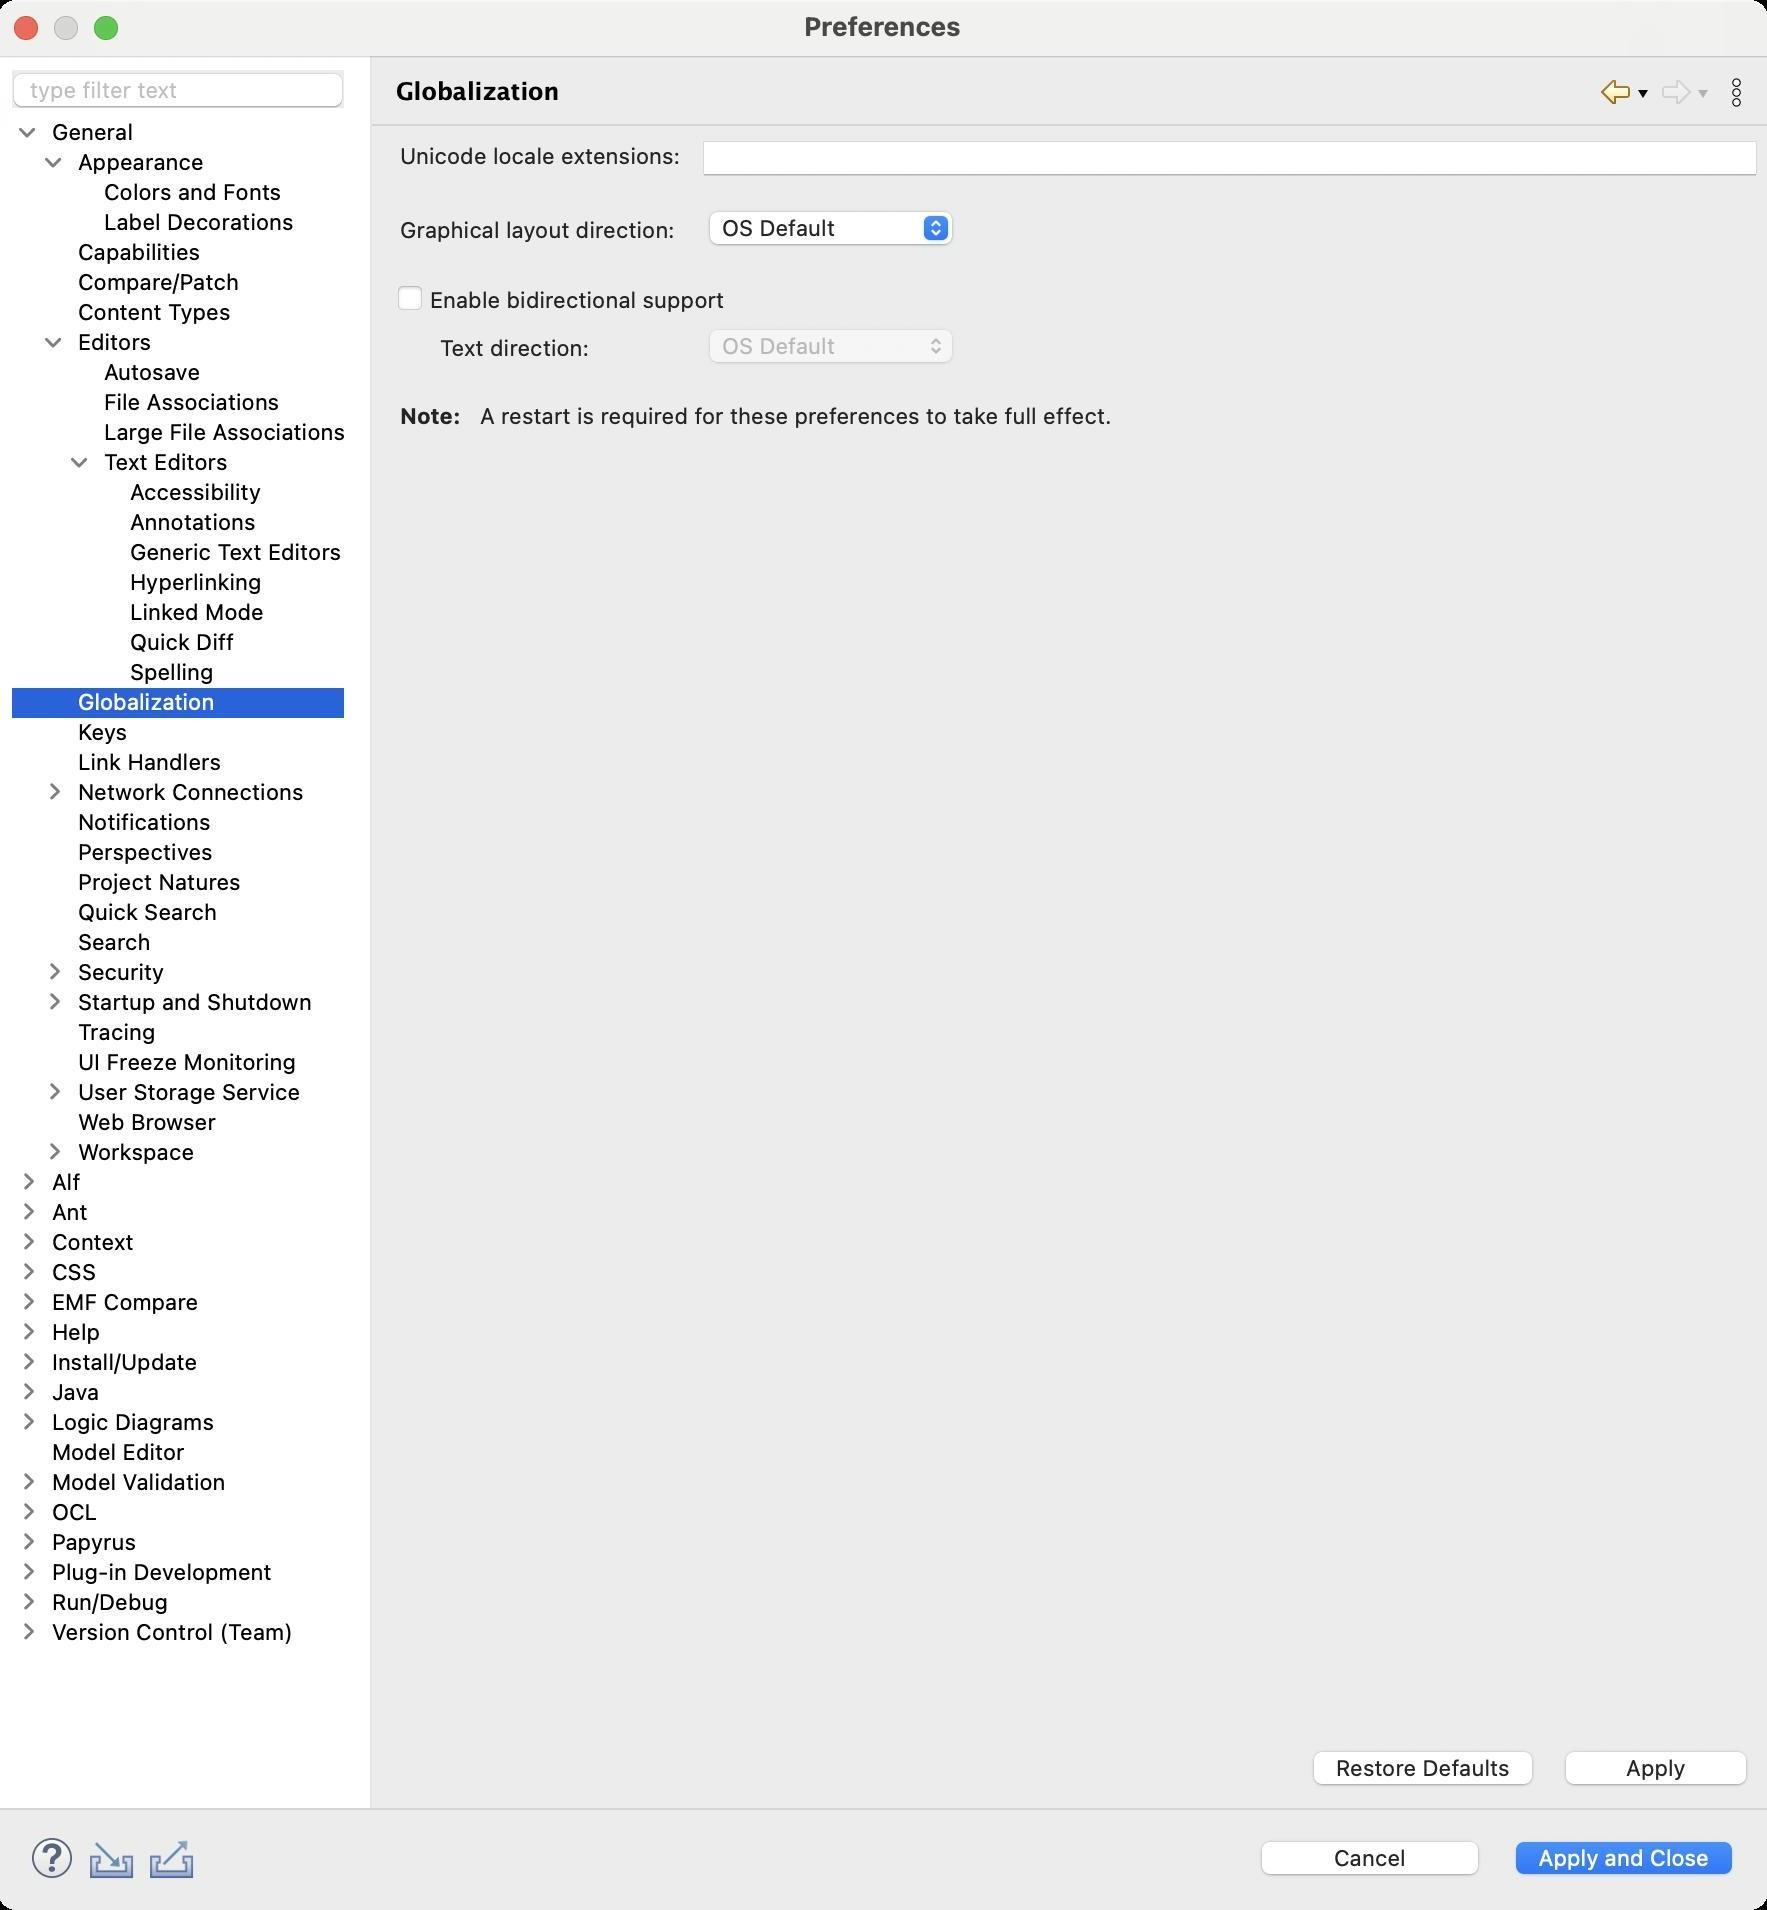
Accessibility tree:
{"name": "Preferences", "role": "AXWindow", "description": null, "role_description": "standard window", "value": null, "position": "480.00;95.00", "size": "885;955", "children": [{"name": "Apply_and_Close", "role": "AXButton", "description": null, "role_description": "button", "value": null, "position": "753.00;917.00", "size": "120;27", "children": []}, {"name": "Cancel", "role": "AXButton", "description": null, "role_description": "button", "value": null, "position": "626.00;917.00", "size": "120;27", "children": []}, {"name": null, "role": "AXToolbar", "description": null, "role_description": "toolbar", "value": null, "position": "12.00;915.00", "size": "90;30", "children": [{"name": "Help", "role": "AXCheckBox", "description": null, "role_description": "checkbox", "value": 0, "position": "12.00;915.00", "size": "30;30", "children": []}, {"name": "Import", "role": "AXButton", "description": null, "role_description": "button", "value": null, "position": "42.00;915.00", "size": "30;30", "children": []}, {"name": "Export", "role": "AXButton", "description": null, "role_description": "button", "value": null, "position": "72.00;915.00", "size": "30;30", "children": []}]}, {"name": null, "role": "AXScrollArea", "description": null, "role_description": "scroll area", "value": null, "position": "199.00;69.00", "size": "681;830", "children": [{"name": "Apply", "role": "AXButton", "description": null, "role_description": "button", "value": null, "position": "778.00;872.00", "size": "102;27", "children": []}, {"name": "Restore_Defaults", "role": "AXButton", "description": null, "role_description": "button", "value": null, "position": "652.00;872.00", "size": "121;27", "children": []}, {"name": null, "role": "AXStaticText", "description": null, "role_description": "text", "value": "A restart is required for these preferences to take full effect.", "position": "239.00;201.00", "size": "320;14", "children": []}, {"name": null, "role": "AXStaticText", "description": null, "role_description": "text", "value": "Note:", "position": "199.00;201.00", "size": "35;14", "children": []}, {"name": null, "role": "AXStaticText", "description": null, "role_description": "text", "value": "", "position": "199.00;190.00", "size": "681;6", "children": []}, {"name": null, "role": "AXPopUpButton", "description": null, "role_description": "pop up button", "value": "OS Default", "position": "352.00;163.00", "size": "129;22", "children": []}, {"name": null, "role": "AXStaticText", "description": null, "role_description": "text", "value": "Text direction:", "position": "219.00;167.00", "size": "79;14", "children": []}, {"name": "Enable_bidirectional_support", "role": "AXCheckBox", "description": null, "role_description": "checkbox", "value": 0, "position": "199.00;142.00", "size": "169;16", "children": []}, {"name": null, "role": "AXStaticText", "description": null, "role_description": "text", "value": "", "position": "199.00;131.00", "size": "681;6", "children": []}, {"name": null, "role": "AXPopUpButton", "description": null, "role_description": "pop up button", "value": "OS Default", "position": "352.00;104.00", "size": "129;22", "children": []}, {"name": null, "role": "AXStaticText", "description": null, "role_description": "text", "value": "Graphical layout direction:", "position": "199.00;108.00", "size": "142;14", "children": []}, {"name": null, "role": "AXStaticText", "description": null, "role_description": "text", "value": "", "position": "199.00;93.00", "size": "681;6", "children": []}, {"name": null, "role": "AXTextField", "description": null, "role_description": "text field", "value": "", "position": "352.00;69.00", "size": "528;19", "children": []}, {"name": null, "role": "AXStaticText", "description": null, "role_description": "text", "value": "Unicode locale extensions:", "position": "199.00;71.00", "size": "145;14", "children": []}]}, {"name": null, "role": "AXToolbar", "description": "", "role_description": "toolbar", "value": null, "position": "798.00;35.00", "size": "82;22", "children": [{"name": "Back_to_Spelling", "role": "AXMenuButton", "description": null, "role_description": "menu button", "value": null, "position": "798.00;35.00", "size": "22;22", "children": []}, {"name": "Forward", "role": "AXMenuButton", "description": null, "role_description": "menu button", "value": null, "position": "828.00;35.00", "size": "22;22", "children": []}, {"name": "Additional_Dialog_Actions", "role": "AXButton", "description": null, "role_description": "button", "value": null, "position": "858.00;35.00", "size": "22;22", "children": []}]}, {"name": null, "role": "AXStaticText", "description": "", "role_description": "text", "value": "Globalization", "position": "196.00;35.00", "size": "595;21", "children": []}, {"name": null, "role": "AXSplitter", "description": null, "role_description": "splitter", "value": 180, "position": "180.00;28.00", "size": "5;876", "children": []}, {"name": null, "role": "AXScrollArea", "description": null, "role_description": "scroll area", "value": null, "position": "7.00;59.00", "size": "166;845", "children": [{"name": null, "role": "AXOutline", "description": null, "role_description": "outline", "value": null, "position": "7.00;59.00", "size": "167;845", "children": [{"name": null, "role": "AXRow", "description": null, "role_description": "outline row", "value": null, "position": "7.00;59.00", "size": "167;15", "children": [{"name": null, "role": "AXGroup", "description": null, "role_description": "group", "value": null, "position": "7.00;59.00", "size": "167;15", "children": [{"name": null, "role": "AXDisclosureTriangle", "description": null, "role_description": "disclosure triangle", "value": 1, "position": "9.00;59.00", "size": "12;14", "children": []}, {"name": null, "role": "AXStaticText", "description": null, "role_description": "text", "value": "General", "position": "25.00;59.00", "size": "148;14", "children": []}]}]}, {"name": null, "role": "AXRow", "description": null, "role_description": "outline row", "value": null, "position": "7.00;74.00", "size": "167;15", "children": [{"name": null, "role": "AXGroup", "description": null, "role_description": "group", "value": null, "position": "7.00;74.00", "size": "167;15", "children": [{"name": null, "role": "AXDisclosureTriangle", "description": null, "role_description": "disclosure triangle", "value": 1, "position": "22.00;74.00", "size": "12;14", "children": []}, {"name": null, "role": "AXStaticText", "description": null, "role_description": "text", "value": "Appearance", "position": "38.00;74.00", "size": "135;14", "children": []}]}]}, {"name": null, "role": "AXRow", "description": null, "role_description": "outline row", "value": null, "position": "7.00;89.00", "size": "167;15", "children": [{"name": null, "role": "AXStaticText", "description": null, "role_description": "text", "value": "Colors and Fonts", "position": "51.00;89.00", "size": "122;14", "children": []}]}, {"name": null, "role": "AXRow", "description": null, "role_description": "outline row", "value": null, "position": "7.00;104.00", "size": "167;15", "children": [{"name": null, "role": "AXStaticText", "description": null, "role_description": "text", "value": "Label Decorations", "position": "51.00;104.00", "size": "122;14", "children": []}]}, {"name": null, "role": "AXRow", "description": null, "role_description": "outline row", "value": null, "position": "7.00;119.00", "size": "167;15", "children": [{"name": null, "role": "AXStaticText", "description": null, "role_description": "text", "value": "Capabilities", "position": "38.00;119.00", "size": "135;14", "children": []}]}, {"name": null, "role": "AXRow", "description": null, "role_description": "outline row", "value": null, "position": "7.00;134.00", "size": "167;15", "children": [{"name": null, "role": "AXStaticText", "description": null, "role_description": "text", "value": "Compare/Patch", "position": "38.00;134.00", "size": "135;14", "children": []}]}, {"name": null, "role": "AXRow", "description": null, "role_description": "outline row", "value": null, "position": "7.00;149.00", "size": "167;15", "children": [{"name": null, "role": "AXStaticText", "description": null, "role_description": "text", "value": "Content Types", "position": "38.00;149.00", "size": "135;14", "children": []}]}, {"name": null, "role": "AXRow", "description": null, "role_description": "outline row", "value": null, "position": "7.00;164.00", "size": "167;15", "children": [{"name": null, "role": "AXGroup", "description": null, "role_description": "group", "value": null, "position": "7.00;164.00", "size": "167;15", "children": [{"name": null, "role": "AXDisclosureTriangle", "description": null, "role_description": "disclosure triangle", "value": 1, "position": "22.00;164.00", "size": "12;14", "children": []}, {"name": null, "role": "AXStaticText", "description": null, "role_description": "text", "value": "Editors", "position": "38.00;164.00", "size": "135;14", "children": []}]}]}, {"name": null, "role": "AXRow", "description": null, "role_description": "outline row", "value": null, "position": "7.00;179.00", "size": "167;15", "children": [{"name": null, "role": "AXStaticText", "description": null, "role_description": "text", "value": "Autosave", "position": "51.00;179.00", "size": "122;14", "children": []}]}, {"name": null, "role": "AXRow", "description": null, "role_description": "outline row", "value": null, "position": "7.00;194.00", "size": "167;15", "children": [{"name": null, "role": "AXStaticText", "description": null, "role_description": "text", "value": "File Associations", "position": "51.00;194.00", "size": "122;14", "children": []}]}, {"name": null, "role": "AXRow", "description": null, "role_description": "outline row", "value": null, "position": "7.00;209.00", "size": "167;15", "children": [{"name": null, "role": "AXStaticText", "description": null, "role_description": "text", "value": "Large File Associations", "position": "51.00;209.00", "size": "122;14", "children": []}]}, {"name": null, "role": "AXRow", "description": null, "role_description": "outline row", "value": null, "position": "7.00;224.00", "size": "167;15", "children": [{"name": null, "role": "AXGroup", "description": null, "role_description": "group", "value": null, "position": "7.00;224.00", "size": "167;15", "children": [{"name": null, "role": "AXDisclosureTriangle", "description": null, "role_description": "disclosure triangle", "value": 1, "position": "35.00;224.00", "size": "12;14", "children": []}, {"name": null, "role": "AXStaticText", "description": null, "role_description": "text", "value": "Text Editors", "position": "51.00;224.00", "size": "122;14", "children": []}]}]}, {"name": null, "role": "AXRow", "description": null, "role_description": "outline row", "value": null, "position": "7.00;239.00", "size": "167;15", "children": [{"name": null, "role": "AXStaticText", "description": null, "role_description": "text", "value": "Accessibility", "position": "64.00;239.00", "size": "109;14", "children": []}]}, {"name": null, "role": "AXRow", "description": null, "role_description": "outline row", "value": null, "position": "7.00;254.00", "size": "167;15", "children": [{"name": null, "role": "AXStaticText", "description": null, "role_description": "text", "value": "Annotations", "position": "64.00;254.00", "size": "109;14", "children": []}]}, {"name": null, "role": "AXRow", "description": null, "role_description": "outline row", "value": null, "position": "7.00;269.00", "size": "167;15", "children": [{"name": null, "role": "AXStaticText", "description": null, "role_description": "text", "value": "Generic Text Editors", "position": "64.00;269.00", "size": "109;14", "children": []}]}, {"name": null, "role": "AXRow", "description": null, "role_description": "outline row", "value": null, "position": "7.00;284.00", "size": "167;15", "children": [{"name": null, "role": "AXStaticText", "description": null, "role_description": "text", "value": "Hyperlinking", "position": "64.00;284.00", "size": "109;14", "children": []}]}, {"name": null, "role": "AXRow", "description": null, "role_description": "outline row", "value": null, "position": "7.00;299.00", "size": "167;15", "children": [{"name": null, "role": "AXStaticText", "description": null, "role_description": "text", "value": "Linked Mode", "position": "64.00;299.00", "size": "109;14", "children": []}]}, {"name": null, "role": "AXRow", "description": null, "role_description": "outline row", "value": null, "position": "7.00;314.00", "size": "167;15", "children": [{"name": null, "role": "AXStaticText", "description": null, "role_description": "text", "value": "Quick Diff", "position": "64.00;314.00", "size": "109;14", "children": []}]}, {"name": null, "role": "AXRow", "description": null, "role_description": "outline row", "value": null, "position": "7.00;329.00", "size": "167;15", "children": [{"name": null, "role": "AXStaticText", "description": null, "role_description": "text", "value": "Spelling", "position": "64.00;329.00", "size": "109;14", "children": []}]}, {"name": null, "role": "AXRow", "description": null, "role_description": "outline row", "value": null, "position": "7.00;344.00", "size": "167;15", "children": [{"name": null, "role": "AXStaticText", "description": null, "role_description": "text", "value": "Globalization", "position": "38.00;344.00", "size": "135;14", "children": []}]}, {"name": null, "role": "AXRow", "description": null, "role_description": "outline row", "value": null, "position": "7.00;359.00", "size": "167;15", "children": [{"name": null, "role": "AXStaticText", "description": null, "role_description": "text", "value": "Keys", "position": "38.00;359.00", "size": "135;14", "children": []}]}, {"name": null, "role": "AXRow", "description": null, "role_description": "outline row", "value": null, "position": "7.00;374.00", "size": "167;15", "children": [{"name": null, "role": "AXStaticText", "description": null, "role_description": "text", "value": "Link Handlers", "position": "38.00;374.00", "size": "135;14", "children": []}]}, {"name": null, "role": "AXRow", "description": null, "role_description": "outline row", "value": null, "position": "7.00;389.00", "size": "167;15", "children": [{"name": null, "role": "AXGroup", "description": null, "role_description": "group", "value": null, "position": "7.00;389.00", "size": "167;15", "children": [{"name": null, "role": "AXDisclosureTriangle", "description": null, "role_description": "disclosure triangle", "value": 0, "position": "22.00;389.00", "size": "12;14", "children": []}, {"name": null, "role": "AXStaticText", "description": null, "role_description": "text", "value": "Network Connections", "position": "38.00;389.00", "size": "135;14", "children": []}]}]}, {"name": null, "role": "AXRow", "description": null, "role_description": "outline row", "value": null, "position": "7.00;404.00", "size": "167;15", "children": [{"name": null, "role": "AXStaticText", "description": null, "role_description": "text", "value": "Notifications", "position": "38.00;404.00", "size": "135;14", "children": []}]}, {"name": null, "role": "AXRow", "description": null, "role_description": "outline row", "value": null, "position": "7.00;419.00", "size": "167;15", "children": [{"name": null, "role": "AXStaticText", "description": null, "role_description": "text", "value": "Perspectives", "position": "38.00;419.00", "size": "135;14", "children": []}]}, {"name": null, "role": "AXRow", "description": null, "role_description": "outline row", "value": null, "position": "7.00;434.00", "size": "167;15", "children": [{"name": null, "role": "AXStaticText", "description": null, "role_description": "text", "value": "Project Natures", "position": "38.00;434.00", "size": "135;14", "children": []}]}, {"name": null, "role": "AXRow", "description": null, "role_description": "outline row", "value": null, "position": "7.00;449.00", "size": "167;15", "children": [{"name": null, "role": "AXStaticText", "description": null, "role_description": "text", "value": "Quick Search", "position": "38.00;449.00", "size": "135;14", "children": []}]}, {"name": null, "role": "AXRow", "description": null, "role_description": "outline row", "value": null, "position": "7.00;464.00", "size": "167;15", "children": [{"name": null, "role": "AXStaticText", "description": null, "role_description": "text", "value": "Search", "position": "38.00;464.00", "size": "135;14", "children": []}]}, {"name": null, "role": "AXRow", "description": null, "role_description": "outline row", "value": null, "position": "7.00;479.00", "size": "167;15", "children": [{"name": null, "role": "AXGroup", "description": null, "role_description": "group", "value": null, "position": "7.00;479.00", "size": "167;15", "children": [{"name": null, "role": "AXDisclosureTriangle", "description": null, "role_description": "disclosure triangle", "value": 0, "position": "22.00;479.00", "size": "12;14", "children": []}, {"name": null, "role": "AXStaticText", "description": null, "role_description": "text", "value": "Security", "position": "38.00;479.00", "size": "135;14", "children": []}]}]}, {"name": null, "role": "AXRow", "description": null, "role_description": "outline row", "value": null, "position": "7.00;494.00", "size": "167;15", "children": [{"name": null, "role": "AXGroup", "description": null, "role_description": "group", "value": null, "position": "7.00;494.00", "size": "167;15", "children": [{"name": null, "role": "AXDisclosureTriangle", "description": null, "role_description": "disclosure triangle", "value": 0, "position": "22.00;494.00", "size": "12;14", "children": []}, {"name": null, "role": "AXStaticText", "description": null, "role_description": "text", "value": "Startup and Shutdown", "position": "38.00;494.00", "size": "135;14", "children": []}]}]}, {"name": null, "role": "AXRow", "description": null, "role_description": "outline row", "value": null, "position": "7.00;509.00", "size": "167;15", "children": [{"name": null, "role": "AXStaticText", "description": null, "role_description": "text", "value": "Tracing", "position": "38.00;509.00", "size": "135;14", "children": []}]}, {"name": null, "role": "AXRow", "description": null, "role_description": "outline row", "value": null, "position": "7.00;524.00", "size": "167;15", "children": [{"name": null, "role": "AXStaticText", "description": null, "role_description": "text", "value": "UI Freeze Monitoring", "position": "38.00;524.00", "size": "135;14", "children": []}]}, {"name": null, "role": "AXRow", "description": null, "role_description": "outline row", "value": null, "position": "7.00;539.00", "size": "167;15", "children": [{"name": null, "role": "AXGroup", "description": null, "role_description": "group", "value": null, "position": "7.00;539.00", "size": "167;15", "children": [{"name": null, "role": "AXDisclosureTriangle", "description": null, "role_description": "disclosure triangle", "value": 0, "position": "22.00;539.00", "size": "12;14", "children": []}, {"name": null, "role": "AXStaticText", "description": null, "role_description": "text", "value": "User Storage Service", "position": "38.00;539.00", "size": "135;14", "children": []}]}]}, {"name": null, "role": "AXRow", "description": null, "role_description": "outline row", "value": null, "position": "7.00;554.00", "size": "167;15", "children": [{"name": null, "role": "AXStaticText", "description": null, "role_description": "text", "value": "Web Browser", "position": "38.00;554.00", "size": "135;14", "children": []}]}, {"name": null, "role": "AXRow", "description": null, "role_description": "outline row", "value": null, "position": "7.00;569.00", "size": "167;15", "children": [{"name": null, "role": "AXGroup", "description": null, "role_description": "group", "value": null, "position": "7.00;569.00", "size": "167;15", "children": [{"name": null, "role": "AXDisclosureTriangle", "description": null, "role_description": "disclosure triangle", "value": 0, "position": "22.00;569.00", "size": "12;14", "children": []}, {"name": null, "role": "AXStaticText", "description": null, "role_description": "text", "value": "Workspace", "position": "38.00;569.00", "size": "135;14", "children": []}]}]}, {"name": null, "role": "AXRow", "description": null, "role_description": "outline row", "value": null, "position": "7.00;584.00", "size": "167;15", "children": [{"name": null, "role": "AXGroup", "description": null, "role_description": "group", "value": null, "position": "7.00;584.00", "size": "167;15", "children": [{"name": null, "role": "AXDisclosureTriangle", "description": null, "role_description": "disclosure triangle", "value": 0, "position": "9.00;584.00", "size": "12;14", "children": []}, {"name": null, "role": "AXStaticText", "description": null, "role_description": "text", "value": "Alf", "position": "25.00;584.00", "size": "148;14", "children": []}]}]}, {"name": null, "role": "AXRow", "description": null, "role_description": "outline row", "value": null, "position": "7.00;599.00", "size": "167;15", "children": [{"name": null, "role": "AXGroup", "description": null, "role_description": "group", "value": null, "position": "7.00;599.00", "size": "167;15", "children": [{"name": null, "role": "AXDisclosureTriangle", "description": null, "role_description": "disclosure triangle", "value": 0, "position": "9.00;599.00", "size": "12;14", "children": []}, {"name": null, "role": "AXStaticText", "description": null, "role_description": "text", "value": "Ant", "position": "25.00;599.00", "size": "148;14", "children": []}]}]}, {"name": null, "role": "AXRow", "description": null, "role_description": "outline row", "value": null, "position": "7.00;614.00", "size": "167;15", "children": [{"name": null, "role": "AXGroup", "description": null, "role_description": "group", "value": null, "position": "7.00;614.00", "size": "167;15", "children": [{"name": null, "role": "AXDisclosureTriangle", "description": null, "role_description": "disclosure triangle", "value": 0, "position": "9.00;614.00", "size": "12;14", "children": []}, {"name": null, "role": "AXStaticText", "description": null, "role_description": "text", "value": "Context", "position": "25.00;614.00", "size": "148;14", "children": []}]}]}, {"name": null, "role": "AXRow", "description": null, "role_description": "outline row", "value": null, "position": "7.00;629.00", "size": "167;15", "children": [{"name": null, "role": "AXGroup", "description": null, "role_description": "group", "value": null, "position": "7.00;629.00", "size": "167;15", "children": [{"name": null, "role": "AXDisclosureTriangle", "description": null, "role_description": "disclosure triangle", "value": 0, "position": "9.00;629.00", "size": "12;14", "children": []}, {"name": null, "role": "AXStaticText", "description": null, "role_description": "text", "value": "CSS", "position": "25.00;629.00", "size": "148;14", "children": []}]}]}, {"name": null, "role": "AXRow", "description": null, "role_description": "outline row", "value": null, "position": "7.00;644.00", "size": "167;15", "children": [{"name": null, "role": "AXGroup", "description": null, "role_description": "group", "value": null, "position": "7.00;644.00", "size": "167;15", "children": [{"name": null, "role": "AXDisclosureTriangle", "description": null, "role_description": "disclosure triangle", "value": 0, "position": "9.00;644.00", "size": "12;14", "children": []}, {"name": null, "role": "AXStaticText", "description": null, "role_description": "text", "value": "EMF Compare", "position": "25.00;644.00", "size": "148;14", "children": []}]}]}, {"name": null, "role": "AXRow", "description": null, "role_description": "outline row", "value": null, "position": "7.00;659.00", "size": "167;15", "children": [{"name": null, "role": "AXGroup", "description": null, "role_description": "group", "value": null, "position": "7.00;659.00", "size": "167;15", "children": [{"name": null, "role": "AXDisclosureTriangle", "description": null, "role_description": "disclosure triangle", "value": 0, "position": "9.00;659.00", "size": "12;14", "children": []}, {"name": null, "role": "AXStaticText", "description": null, "role_description": "text", "value": "Help", "position": "25.00;659.00", "size": "148;14", "children": []}]}]}, {"name": null, "role": "AXRow", "description": null, "role_description": "outline row", "value": null, "position": "7.00;674.00", "size": "167;15", "children": [{"name": null, "role": "AXGroup", "description": null, "role_description": "group", "value": null, "position": "7.00;674.00", "size": "167;15", "children": [{"name": null, "role": "AXDisclosureTriangle", "description": null, "role_description": "disclosure triangle", "value": 0, "position": "9.00;674.00", "size": "12;14", "children": []}, {"name": null, "role": "AXStaticText", "description": null, "role_description": "text", "value": "Install/Update", "position": "25.00;674.00", "size": "148;14", "children": []}]}]}, {"name": null, "role": "AXRow", "description": null, "role_description": "outline row", "value": null, "position": "7.00;689.00", "size": "167;15", "children": [{"name": null, "role": "AXGroup", "description": null, "role_description": "group", "value": null, "position": "7.00;689.00", "size": "167;15", "children": [{"name": null, "role": "AXDisclosureTriangle", "description": null, "role_description": "disclosure triangle", "value": 0, "position": "9.00;689.00", "size": "12;14", "children": []}, {"name": null, "role": "AXStaticText", "description": null, "role_description": "text", "value": "Java", "position": "25.00;689.00", "size": "148;14", "children": []}]}]}, {"name": null, "role": "AXRow", "description": null, "role_description": "outline row", "value": null, "position": "7.00;704.00", "size": "167;15", "children": [{"name": null, "role": "AXGroup", "description": null, "role_description": "group", "value": null, "position": "7.00;704.00", "size": "167;15", "children": [{"name": null, "role": "AXDisclosureTriangle", "description": null, "role_description": "disclosure triangle", "value": 0, "position": "9.00;704.00", "size": "12;14", "children": []}, {"name": null, "role": "AXStaticText", "description": null, "role_description": "text", "value": "Logic Diagrams", "position": "25.00;704.00", "size": "148;14", "children": []}]}]}, {"name": null, "role": "AXRow", "description": null, "role_description": "outline row", "value": null, "position": "7.00;719.00", "size": "167;15", "children": [{"name": null, "role": "AXStaticText", "description": null, "role_description": "text", "value": "Model Editor", "position": "25.00;719.00", "size": "148;14", "children": []}]}, {"name": null, "role": "AXRow", "description": null, "role_description": "outline row", "value": null, "position": "7.00;734.00", "size": "167;15", "children": [{"name": null, "role": "AXGroup", "description": null, "role_description": "group", "value": null, "position": "7.00;734.00", "size": "167;15", "children": [{"name": null, "role": "AXDisclosureTriangle", "description": null, "role_description": "disclosure triangle", "value": 0, "position": "9.00;734.00", "size": "12;14", "children": []}, {"name": null, "role": "AXStaticText", "description": null, "role_description": "text", "value": "Model Validation", "position": "25.00;734.00", "size": "148;14", "children": []}]}]}, {"name": null, "role": "AXRow", "description": null, "role_description": "outline row", "value": null, "position": "7.00;749.00", "size": "167;15", "children": [{"name": null, "role": "AXGroup", "description": null, "role_description": "group", "value": null, "position": "7.00;749.00", "size": "167;15", "children": [{"name": null, "role": "AXDisclosureTriangle", "description": null, "role_description": "disclosure triangle", "value": 0, "position": "9.00;749.00", "size": "12;14", "children": []}, {"name": null, "role": "AXStaticText", "description": null, "role_description": "text", "value": "OCL", "position": "25.00;749.00", "size": "148;14", "children": []}]}]}, {"name": null, "role": "AXRow", "description": null, "role_description": "outline row", "value": null, "position": "7.00;764.00", "size": "167;15", "children": [{"name": null, "role": "AXGroup", "description": null, "role_description": "group", "value": null, "position": "7.00;764.00", "size": "167;15", "children": [{"name": null, "role": "AXDisclosureTriangle", "description": null, "role_description": "disclosure triangle", "value": 0, "position": "9.00;764.00", "size": "12;14", "children": []}, {"name": null, "role": "AXStaticText", "description": null, "role_description": "text", "value": "Papyrus", "position": "25.00;764.00", "size": "148;14", "children": []}]}]}, {"name": null, "role": "AXRow", "description": null, "role_description": "outline row", "value": null, "position": "7.00;779.00", "size": "167;15", "children": [{"name": null, "role": "AXGroup", "description": null, "role_description": "group", "value": null, "position": "7.00;779.00", "size": "167;15", "children": [{"name": null, "role": "AXDisclosureTriangle", "description": null, "role_description": "disclosure triangle", "value": 0, "position": "9.00;779.00", "size": "12;14", "children": []}, {"name": null, "role": "AXStaticText", "description": null, "role_description": "text", "value": "Plug-in Development", "position": "25.00;779.00", "size": "148;14", "children": []}]}]}, {"name": null, "role": "AXRow", "description": null, "role_description": "outline row", "value": null, "position": "7.00;794.00", "size": "167;15", "children": [{"name": null, "role": "AXGroup", "description": null, "role_description": "group", "value": null, "position": "7.00;794.00", "size": "167;15", "children": [{"name": null, "role": "AXDisclosureTriangle", "description": null, "role_description": "disclosure triangle", "value": 0, "position": "9.00;794.00", "size": "12;14", "children": []}, {"name": null, "role": "AXStaticText", "description": null, "role_description": "text", "value": "Run/Debug", "position": "25.00;794.00", "size": "148;14", "children": []}]}]}, {"name": null, "role": "AXRow", "description": null, "role_description": "outline row", "value": null, "position": "7.00;809.00", "size": "167;15", "children": [{"name": null, "role": "AXGroup", "description": null, "role_description": "group", "value": null, "position": "7.00;809.00", "size": "167;15", "children": [{"name": null, "role": "AXDisclosureTriangle", "description": null, "role_description": "disclosure triangle", "value": 0, "position": "9.00;809.00", "size": "12;14", "children": []}, {"name": null, "role": "AXStaticText", "description": null, "role_description": "text", "value": "Version Control (Team)", "position": "25.00;809.00", "size": "148;14", "children": []}]}]}, {"name": null, "role": "AXColumn", "description": null, "role_description": "column", "value": null, "position": "7.00;59.00", "size": "167;845", "children": []}]}, {"name": null, "role": "AXScrollBar", "description": null, "role_description": "scroll bar", "value": 0.0, "position": "7.00;888.00", "size": "166;16", "children": [{"name": null, "role": "AXValueIndicator", "description": null, "role_description": "value indicator", "value": 0.0, "position": "8.00;892.00", "size": "163;12", "children": []}, {"name": null, "role": "AXButton", "description": null, "role_description": "increment arrow button", "value": null, "position": "7.00;888.00", "size": "0;0", "children": []}, {"name": null, "role": "AXButton", "description": null, "role_description": "decrement arrow button", "value": null, "position": "7.00;888.00", "size": "0;0", "children": []}, {"name": null, "role": "AXButton", "description": null, "role_description": "increment page button", "value": null, "position": "171.50;892.00", "size": "2;12", "children": []}, {"name": null, "role": "AXButton", "description": null, "role_description": "decrement page button", "value": null, "position": "7.00;892.00", "size": "1;12", "children": []}]}]}, {"name": "type_filter_text", "role": "AXTextField", "description": null, "role_description": "search text field", "value": "", "position": "7.00;35.00", "size": "166;19", "children": []}, {"name": null, "role": "AXButton", "description": null, "role_description": "close button", "value": null, "position": "7.00;6.00", "size": "14;16", "children": []}, {"name": null, "role": "AXButton", "description": null, "role_description": "zoom button", "value": null, "position": "47.00;6.00", "size": "14;16", "children": [{"name": null, "role": "AXGroup", "description": null, "role_description": "group", "value": null, "position": "47.00;6.00", "size": "14;16", "children": [{"name": null, "role": "AXGroup", "description": null, "role_description": "group", "value": null, "position": "47.00;6.00", "size": "14;16", "children": []}]}]}, {"name": null, "role": "AXButton", "description": null, "role_description": "minimize button", "value": null, "position": "27.00;6.00", "size": "14;16", "children": []}, {"name": null, "role": "AXStaticText", "description": null, "role_description": "text", "value": "Preferences", "position": "401.00;5.00", "size": "83;16", "children": []}]}